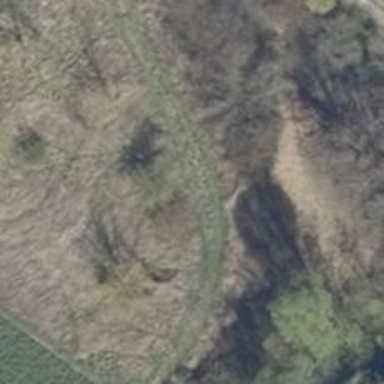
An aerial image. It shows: Grass path with tracktype of grade5.